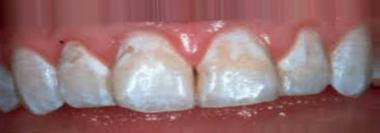
Condition: Tooth Discoloration